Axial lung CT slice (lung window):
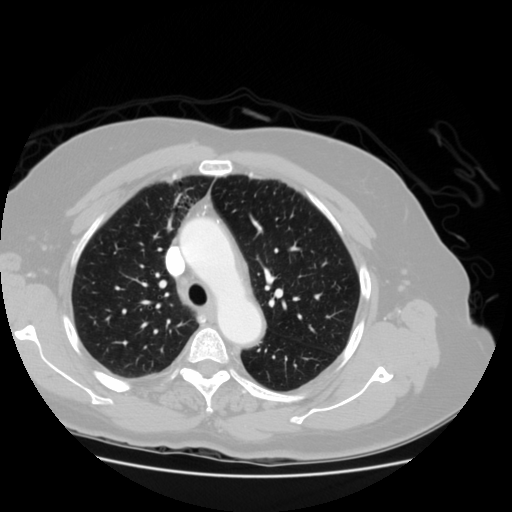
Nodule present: no